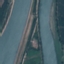
Label: River